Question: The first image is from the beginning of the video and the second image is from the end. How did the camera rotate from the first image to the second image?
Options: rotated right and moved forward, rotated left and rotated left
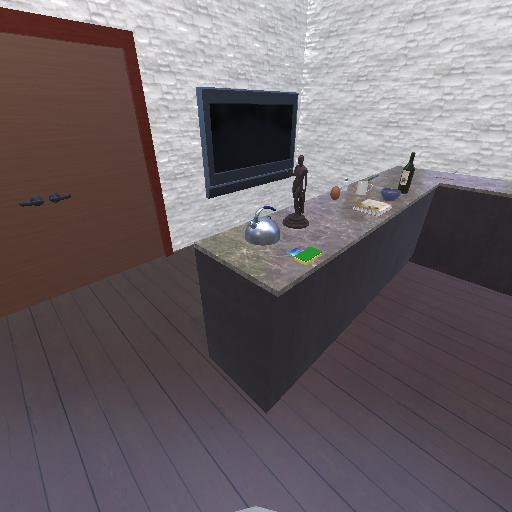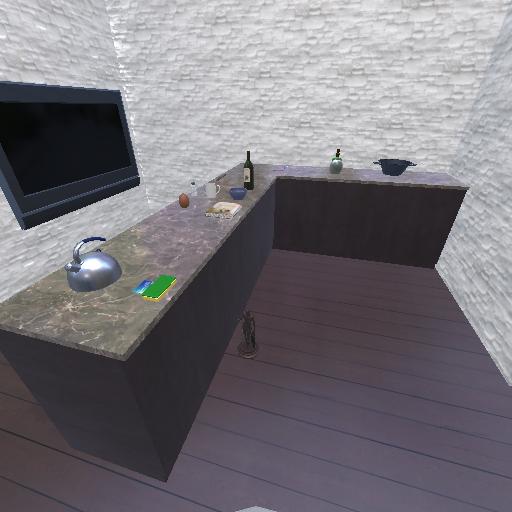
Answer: rotated right and moved forward